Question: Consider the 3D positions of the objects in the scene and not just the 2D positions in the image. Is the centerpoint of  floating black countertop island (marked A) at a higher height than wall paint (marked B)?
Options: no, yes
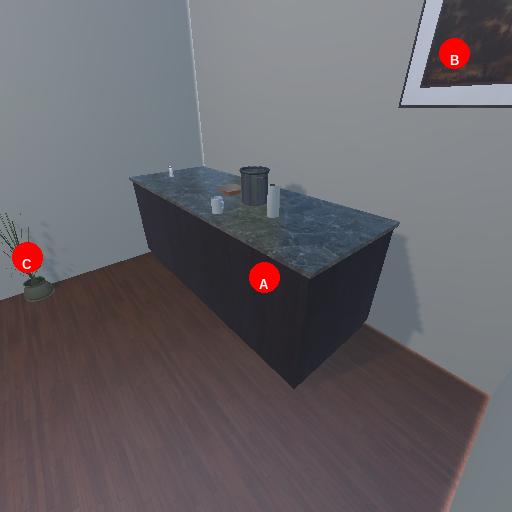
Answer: no